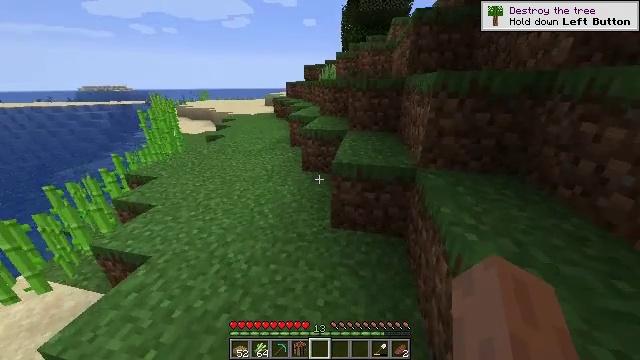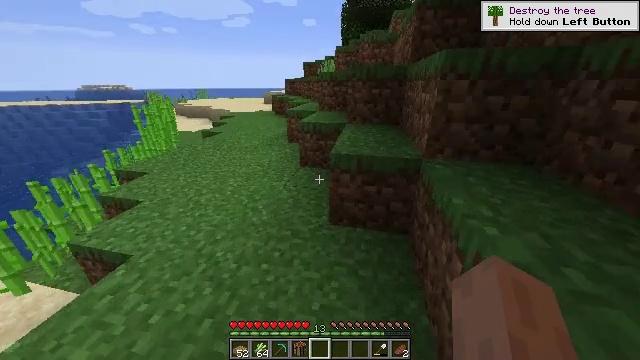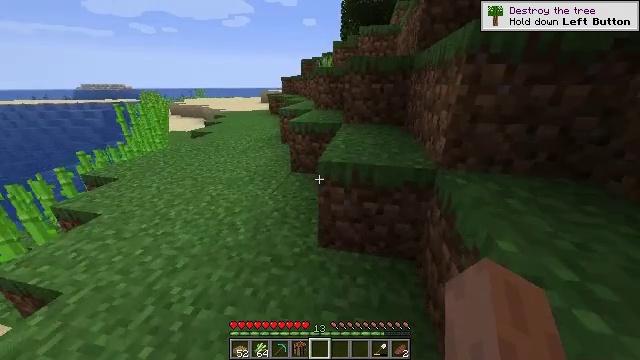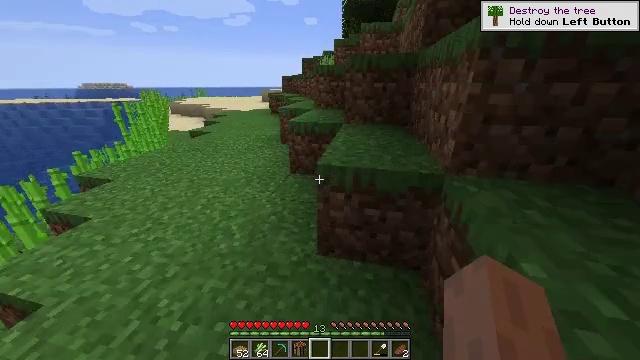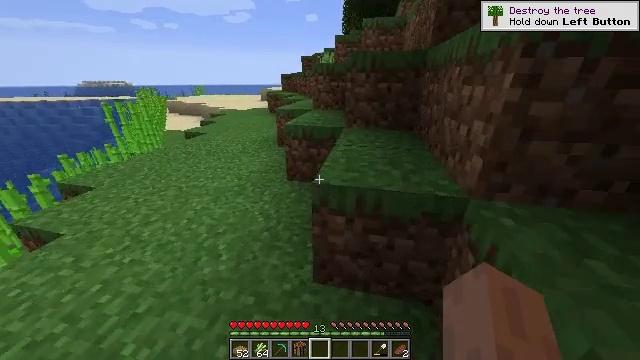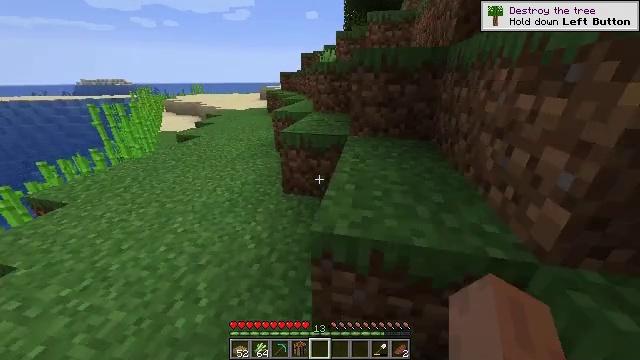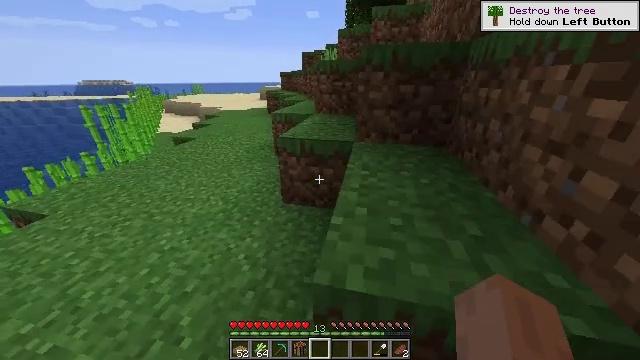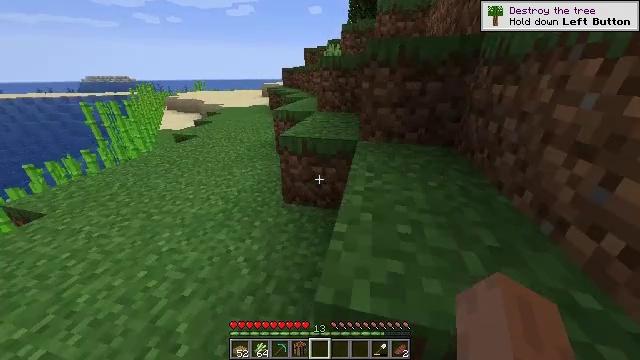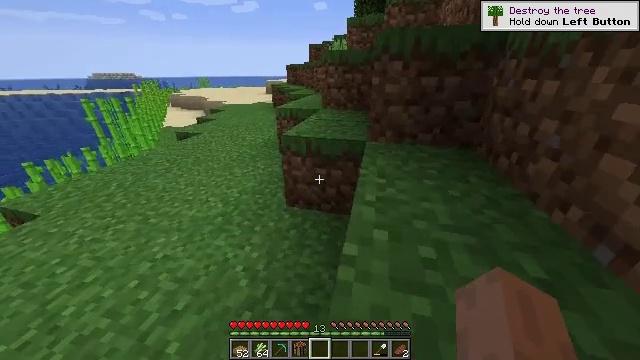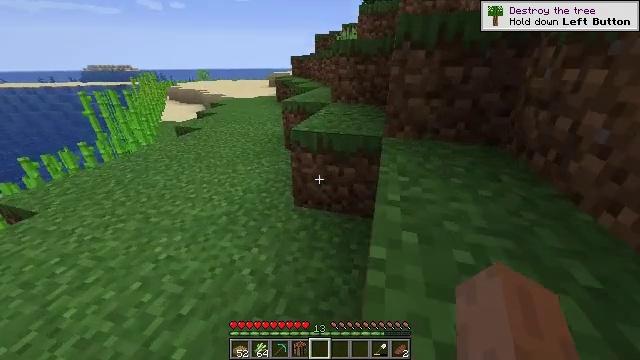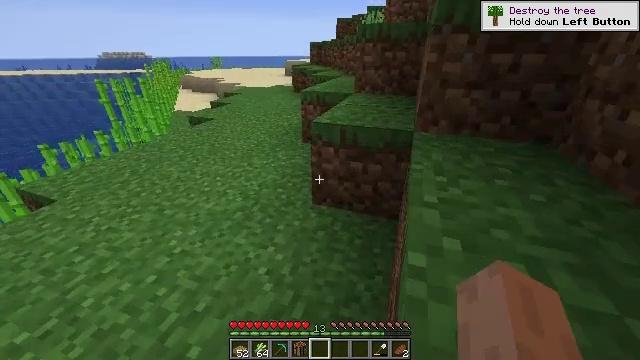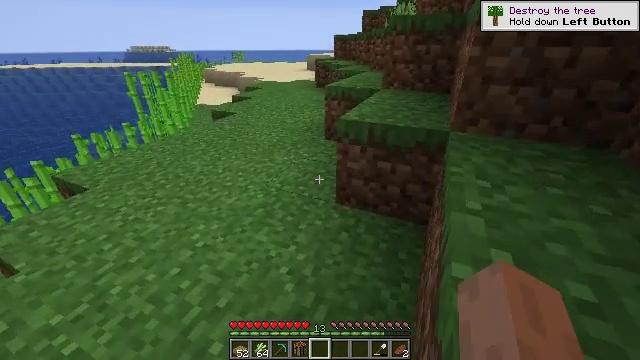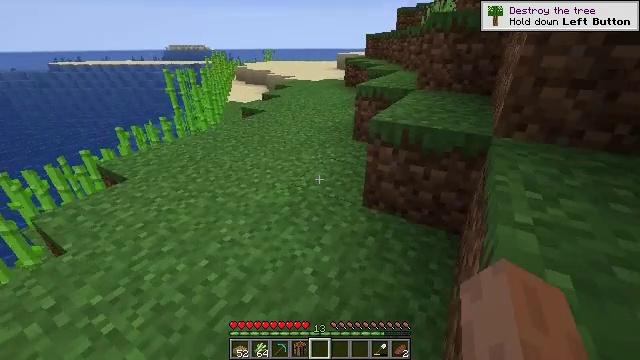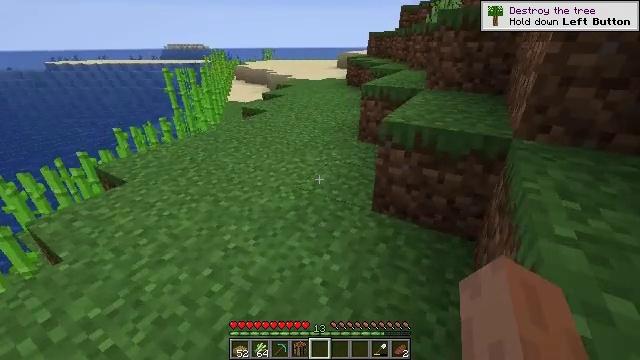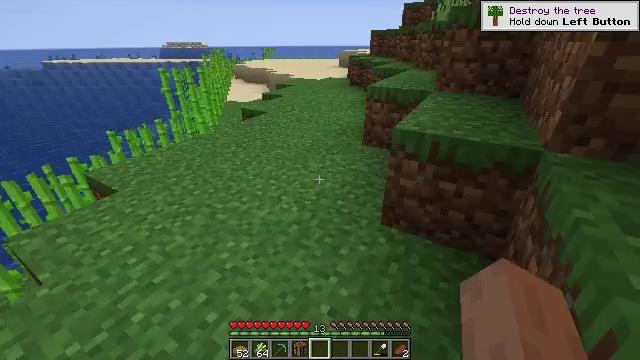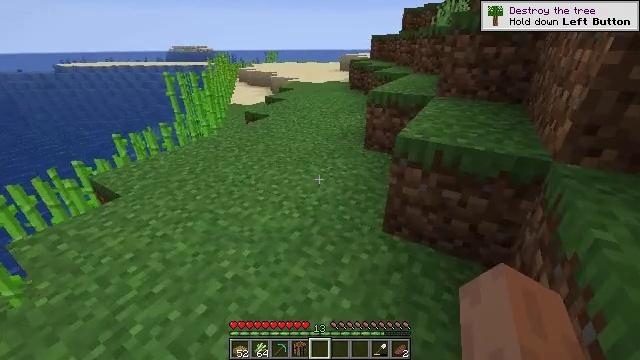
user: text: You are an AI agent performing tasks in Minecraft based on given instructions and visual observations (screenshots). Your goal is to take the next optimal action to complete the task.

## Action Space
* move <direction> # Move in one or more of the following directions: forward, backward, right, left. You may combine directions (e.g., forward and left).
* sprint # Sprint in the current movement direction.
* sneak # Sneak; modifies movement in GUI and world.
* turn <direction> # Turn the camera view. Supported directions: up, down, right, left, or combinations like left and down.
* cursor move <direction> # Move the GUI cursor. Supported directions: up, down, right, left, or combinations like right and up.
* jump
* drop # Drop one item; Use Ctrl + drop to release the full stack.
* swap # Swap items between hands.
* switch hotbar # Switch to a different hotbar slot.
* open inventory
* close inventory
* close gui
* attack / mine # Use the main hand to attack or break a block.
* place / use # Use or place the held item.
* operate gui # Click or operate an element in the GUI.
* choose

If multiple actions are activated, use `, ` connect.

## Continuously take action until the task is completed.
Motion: motion action
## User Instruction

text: Craft a white carpet.
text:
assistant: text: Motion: move forward, sprint
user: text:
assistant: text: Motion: move forward, sprint
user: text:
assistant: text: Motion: move forward, sprint
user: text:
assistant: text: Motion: move forward, sprint
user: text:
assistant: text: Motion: move forward, sprint
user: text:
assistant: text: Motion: move forward, sprint
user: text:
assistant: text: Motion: move forward, sprint
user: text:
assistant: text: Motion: move forward, sprint, turn left
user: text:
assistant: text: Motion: move forward, sprint, turn left
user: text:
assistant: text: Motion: move forward, sprint, turn left
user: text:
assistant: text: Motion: move forward, sprint, turn left
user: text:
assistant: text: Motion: move forward, sprint, turn left
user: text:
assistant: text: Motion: move forward, sprint
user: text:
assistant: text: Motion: move forward, sprint
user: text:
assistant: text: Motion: move forward, sprint
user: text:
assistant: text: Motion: move forward, sprint
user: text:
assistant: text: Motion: move forward, sprint
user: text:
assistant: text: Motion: move forward, sprint
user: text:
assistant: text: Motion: move forward, sprint, turn left and up
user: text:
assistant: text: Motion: move forward, sprint
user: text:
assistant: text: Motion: move forward, sprint
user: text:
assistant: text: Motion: move forward, sprint
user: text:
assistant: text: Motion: move forward, sprint
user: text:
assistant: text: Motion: move forward, sprint
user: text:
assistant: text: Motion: move forward, sprint
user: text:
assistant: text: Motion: move forward, sprint
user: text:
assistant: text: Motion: move forward, sprint
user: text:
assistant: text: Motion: move forward, sprint
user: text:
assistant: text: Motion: move forward, sprint
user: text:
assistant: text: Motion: move forward, sprint